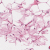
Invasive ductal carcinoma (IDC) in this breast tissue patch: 0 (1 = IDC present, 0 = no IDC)